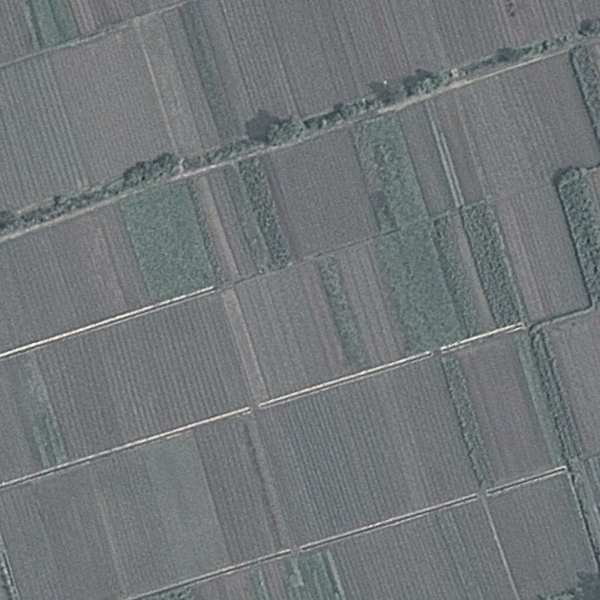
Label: Farmland